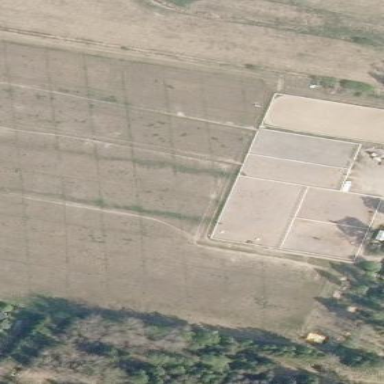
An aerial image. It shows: Fence surrounding area designated for animal keeping.